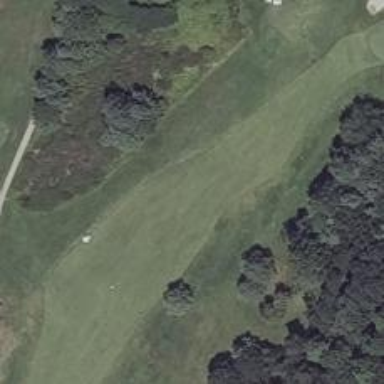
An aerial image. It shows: Golf hole.